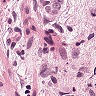
Metastatic tissue present: yes